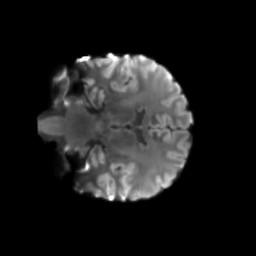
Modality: T2w
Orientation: coronal
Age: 20
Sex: male
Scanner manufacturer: siemens
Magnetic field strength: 3 T
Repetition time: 3.23 s
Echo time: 0.0892 s